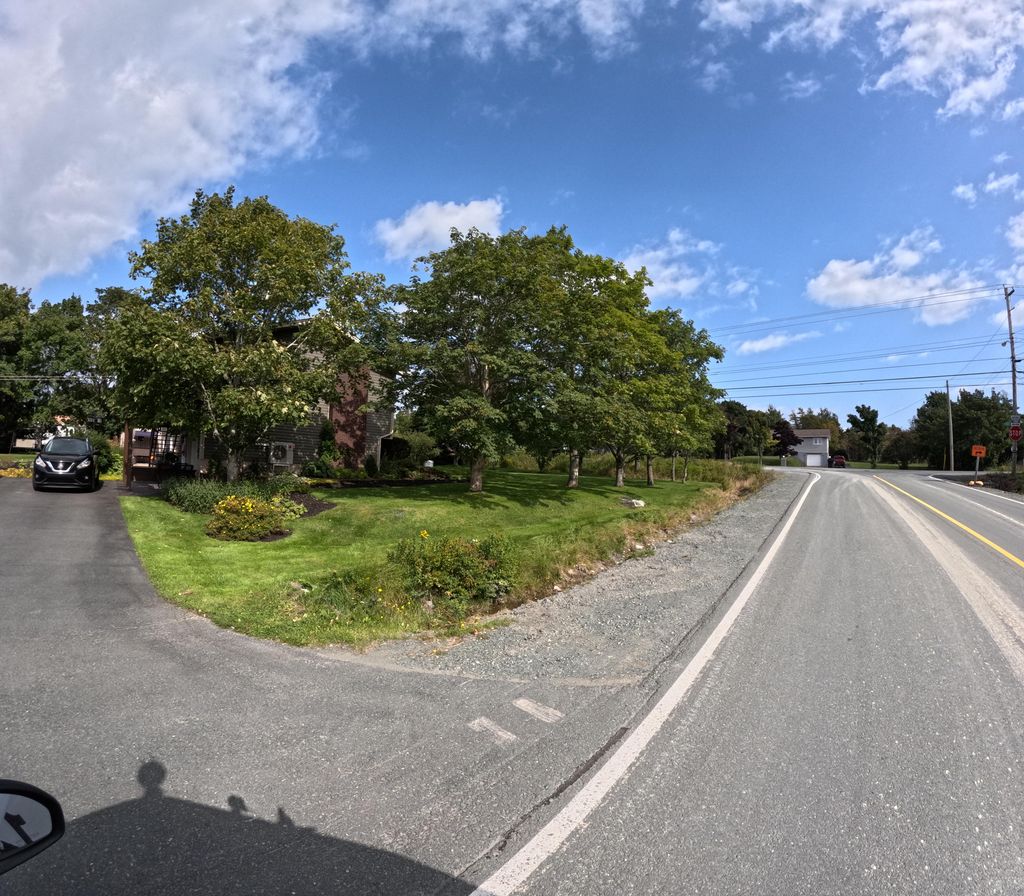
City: st_johns